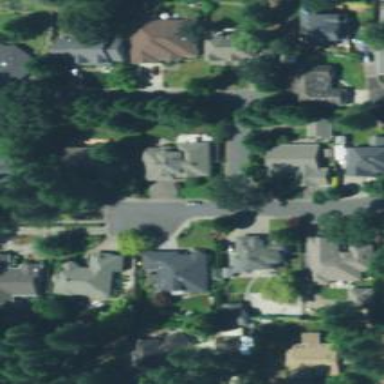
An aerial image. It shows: Residential road.